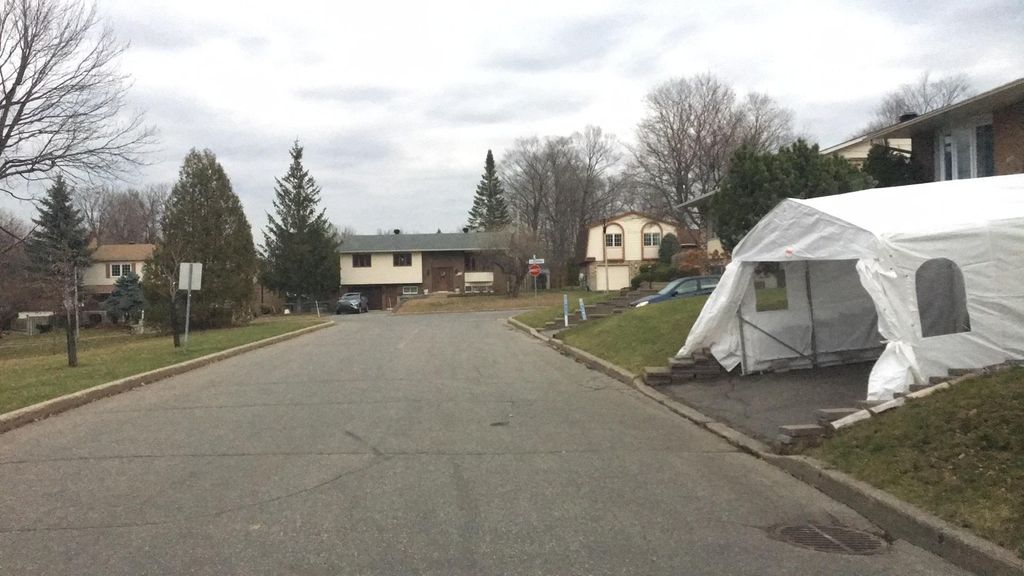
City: montreal